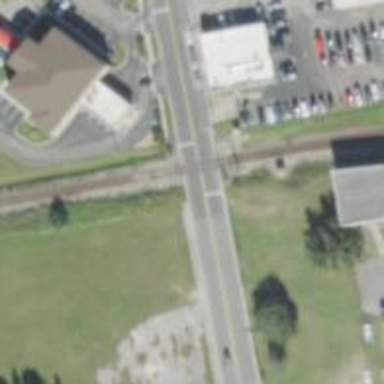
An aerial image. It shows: Railway crossing.